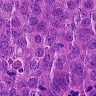
Metastatic tissue present: yes